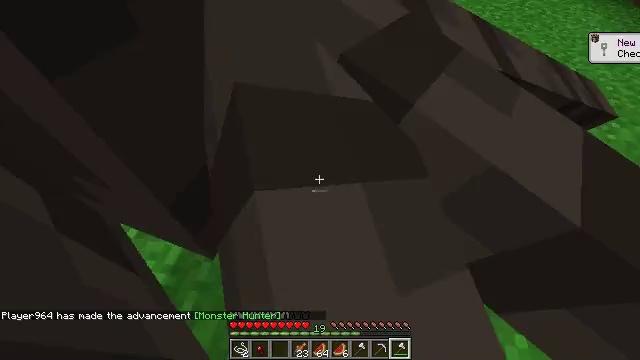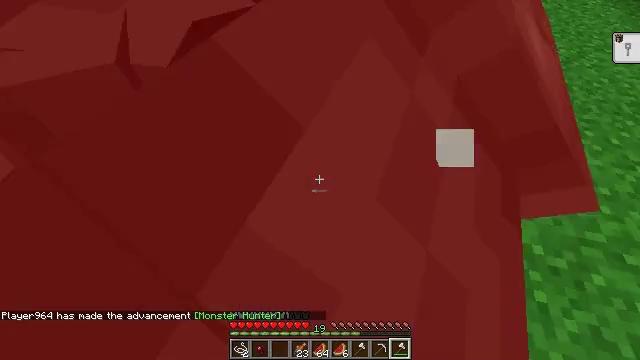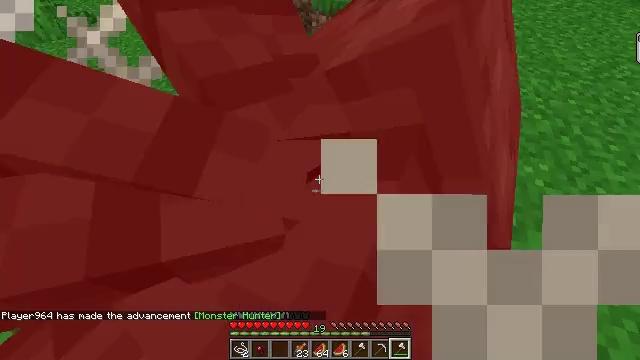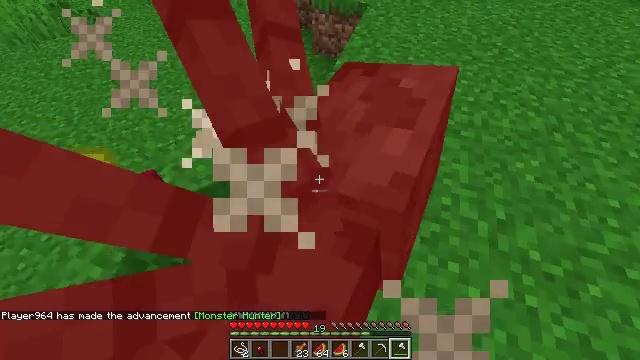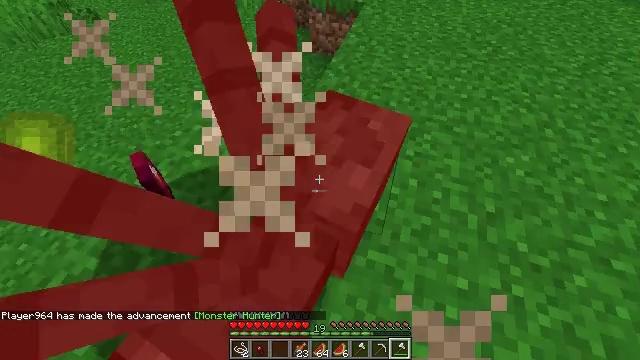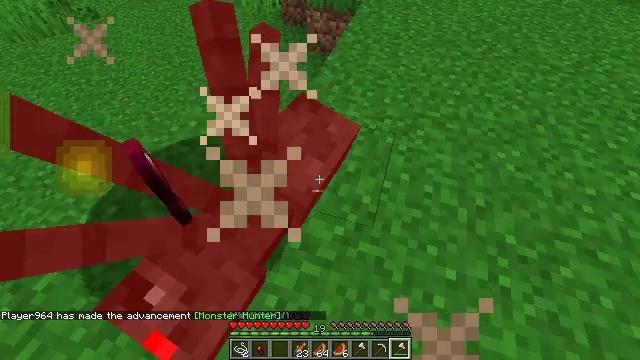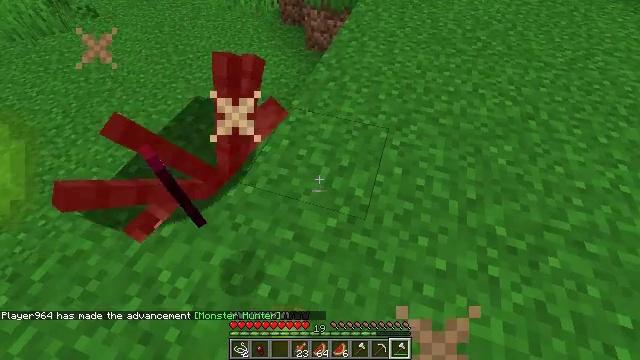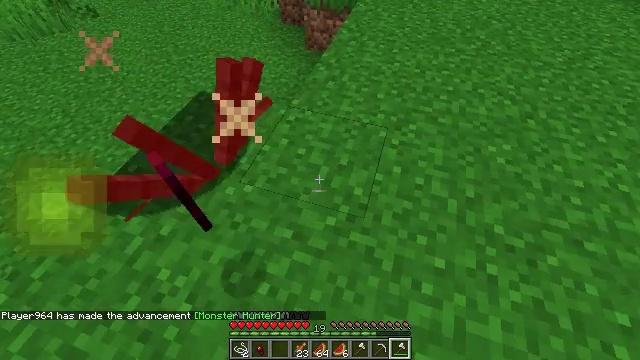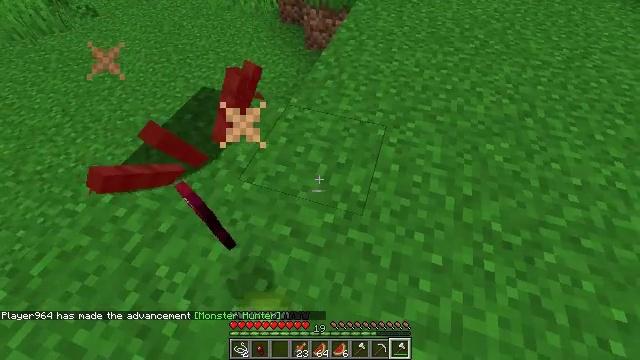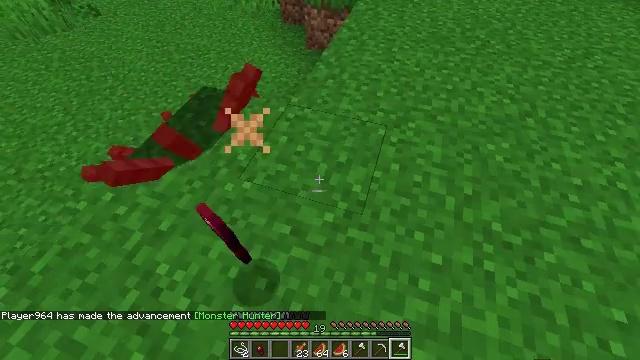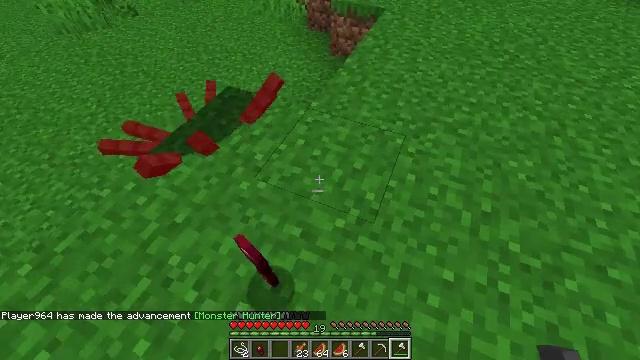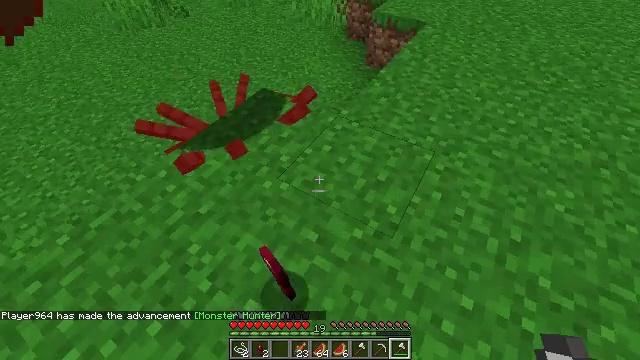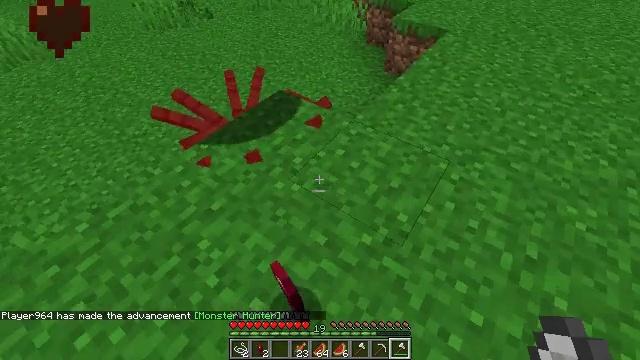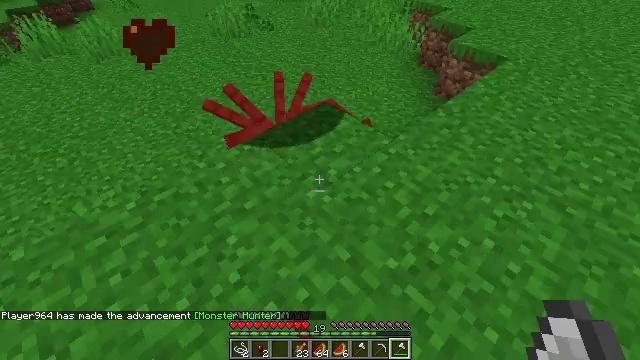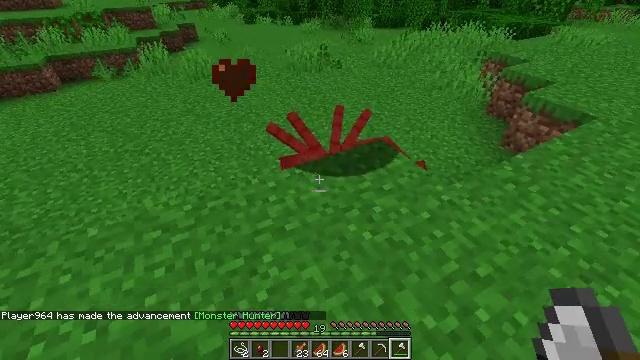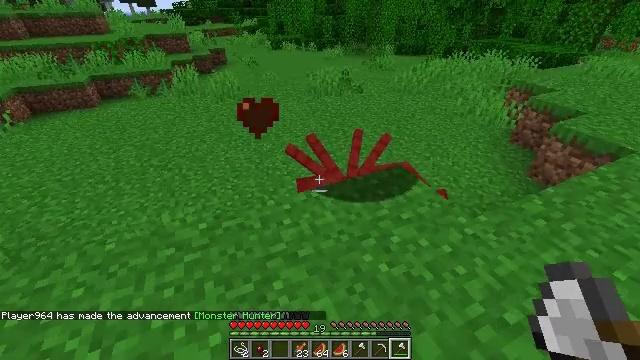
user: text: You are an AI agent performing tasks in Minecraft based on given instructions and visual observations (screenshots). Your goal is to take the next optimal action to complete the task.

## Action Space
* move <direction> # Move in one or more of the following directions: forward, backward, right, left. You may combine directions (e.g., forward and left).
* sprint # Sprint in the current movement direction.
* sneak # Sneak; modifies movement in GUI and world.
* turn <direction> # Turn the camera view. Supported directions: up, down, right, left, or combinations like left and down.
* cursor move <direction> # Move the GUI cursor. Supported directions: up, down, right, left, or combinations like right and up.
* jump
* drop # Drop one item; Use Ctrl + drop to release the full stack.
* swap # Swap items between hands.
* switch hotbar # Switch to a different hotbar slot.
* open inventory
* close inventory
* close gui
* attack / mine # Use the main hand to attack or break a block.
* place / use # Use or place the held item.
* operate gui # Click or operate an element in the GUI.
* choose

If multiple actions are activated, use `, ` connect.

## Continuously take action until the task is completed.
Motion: motion action
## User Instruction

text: Break the vines.
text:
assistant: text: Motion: turn left, attack / mine
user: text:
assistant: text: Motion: turn left, attack / mine
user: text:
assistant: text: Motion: no_op
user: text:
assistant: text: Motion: no_op
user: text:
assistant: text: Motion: no_op
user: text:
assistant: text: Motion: no_op
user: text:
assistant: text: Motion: no_op
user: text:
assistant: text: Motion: no_op
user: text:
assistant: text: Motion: no_op
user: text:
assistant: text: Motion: turn left and up
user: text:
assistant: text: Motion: turn left and up
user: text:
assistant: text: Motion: turn left
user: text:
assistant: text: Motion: turn left and up
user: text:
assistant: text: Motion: turn left and up
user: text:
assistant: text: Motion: move forward, turn left and up
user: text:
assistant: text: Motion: move forward
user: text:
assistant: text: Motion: move forward
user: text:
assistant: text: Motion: move forward
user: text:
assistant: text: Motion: no_op
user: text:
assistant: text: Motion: no_op
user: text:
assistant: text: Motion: turn up
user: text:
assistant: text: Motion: turn up
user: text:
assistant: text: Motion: no_op
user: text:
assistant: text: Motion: turn right
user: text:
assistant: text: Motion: turn right
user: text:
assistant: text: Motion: turn right and up
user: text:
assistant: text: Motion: turn right and up
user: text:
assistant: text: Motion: turn right and up
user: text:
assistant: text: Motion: turn right and up
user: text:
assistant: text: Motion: turn right and up